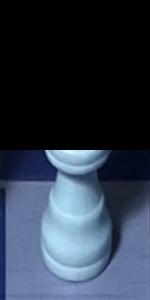
Label: Queen_White